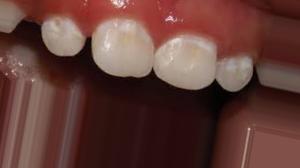
Condition: Caries